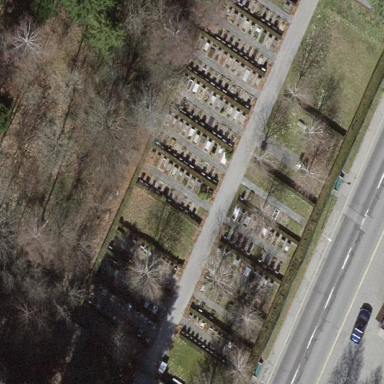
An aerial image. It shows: Cemetery.